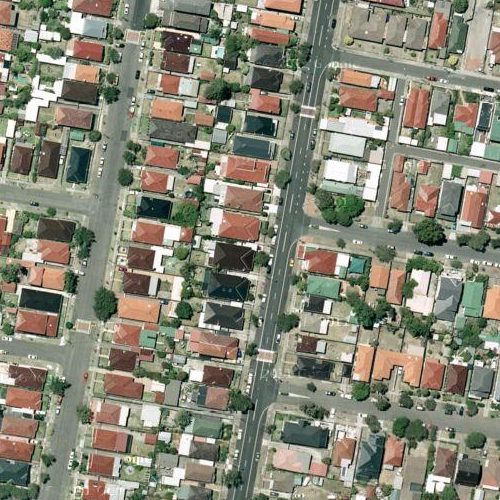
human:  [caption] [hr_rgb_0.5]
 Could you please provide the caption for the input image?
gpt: A residential area with many houses arranged neatly and divided by some roads .

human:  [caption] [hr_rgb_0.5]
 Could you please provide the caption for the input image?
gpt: There are many houses arranged neatly and divided into rectangles by some roads .

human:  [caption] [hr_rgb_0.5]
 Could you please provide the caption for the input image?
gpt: Many houses arranged neatly in the residentail area and divided into rectangles by some roads .

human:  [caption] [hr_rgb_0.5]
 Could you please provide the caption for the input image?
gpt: There are lots of houses with different colours of roofs in the residentail area .

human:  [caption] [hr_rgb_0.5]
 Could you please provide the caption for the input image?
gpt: A residential area with many houses divided into rectangles by some roads .